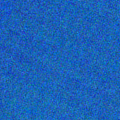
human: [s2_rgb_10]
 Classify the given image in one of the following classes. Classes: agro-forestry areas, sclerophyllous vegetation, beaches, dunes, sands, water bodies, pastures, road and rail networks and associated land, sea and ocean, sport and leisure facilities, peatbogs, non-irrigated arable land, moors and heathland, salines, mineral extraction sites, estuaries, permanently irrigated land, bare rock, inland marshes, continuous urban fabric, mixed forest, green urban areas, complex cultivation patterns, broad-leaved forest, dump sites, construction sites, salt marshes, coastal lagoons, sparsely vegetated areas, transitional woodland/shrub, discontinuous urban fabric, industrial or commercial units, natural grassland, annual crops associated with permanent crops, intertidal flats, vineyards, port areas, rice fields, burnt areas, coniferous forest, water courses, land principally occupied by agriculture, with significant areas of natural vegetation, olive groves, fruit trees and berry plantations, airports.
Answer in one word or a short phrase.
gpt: sea and ocean